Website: lowes
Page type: orders-overview
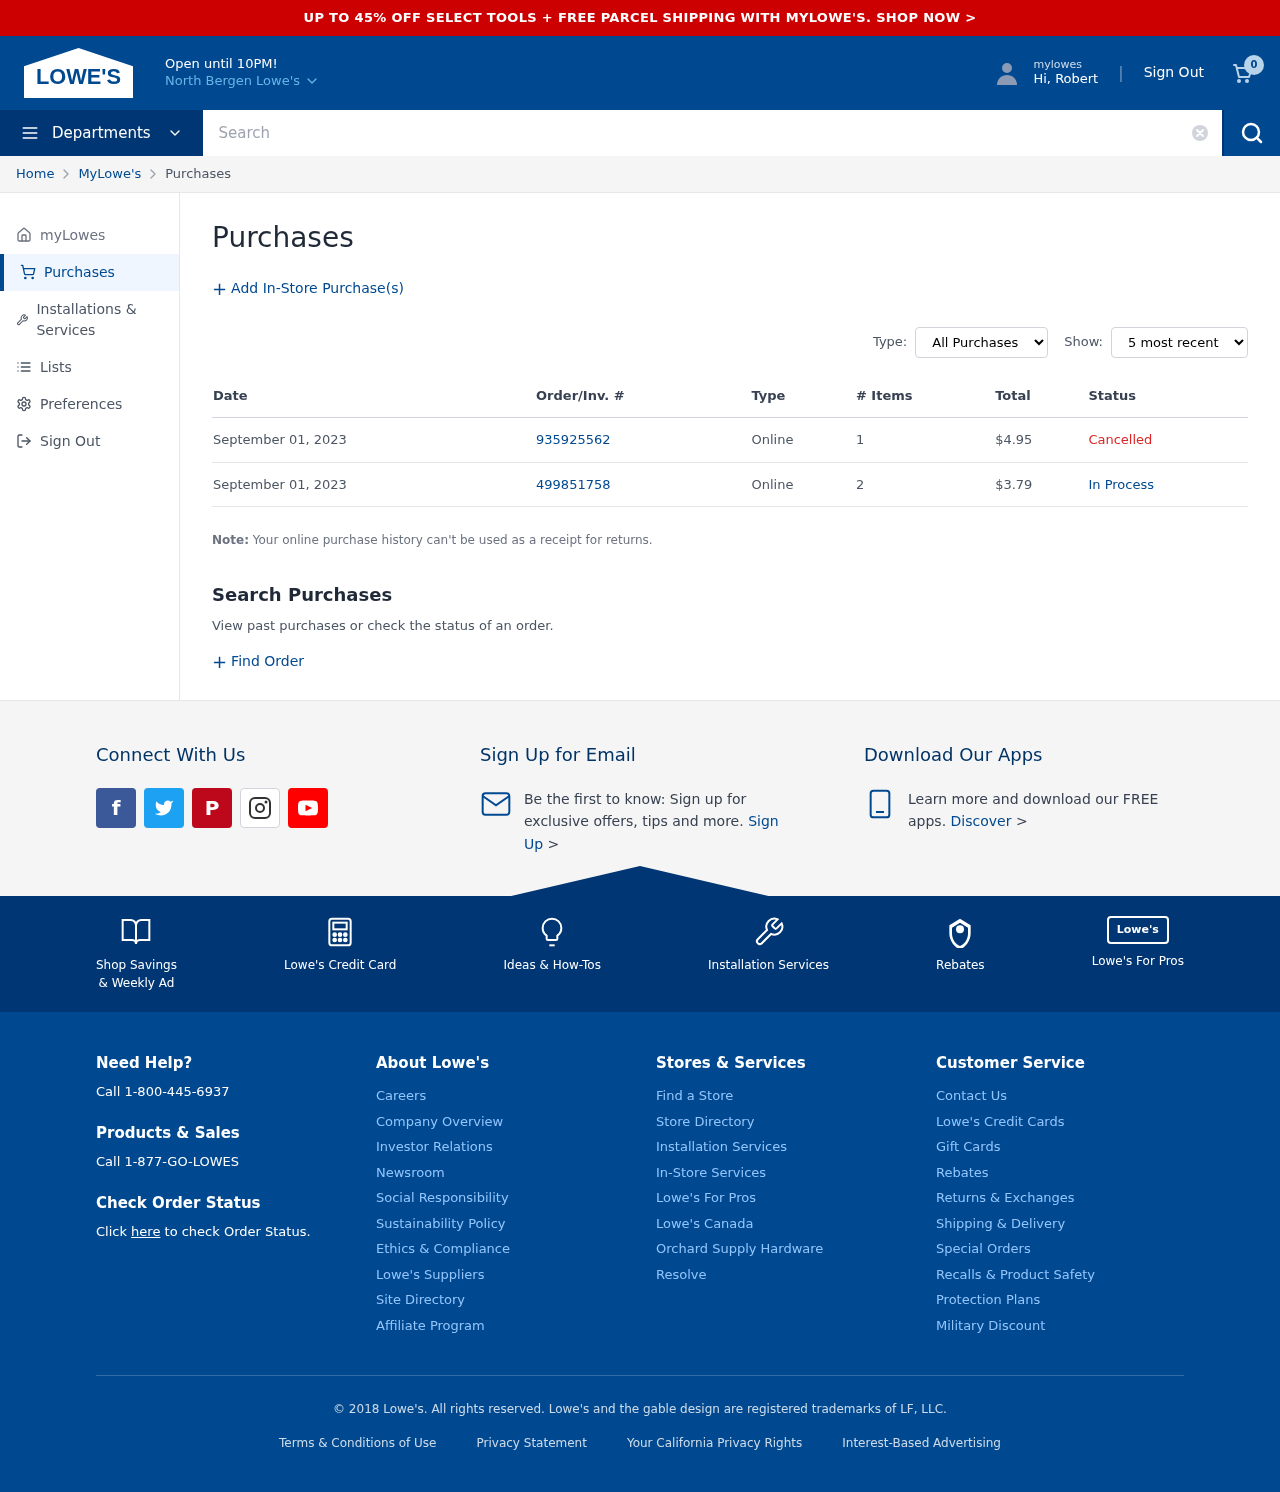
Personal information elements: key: PII_FIRSTNAME
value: Robert
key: PII_CITY
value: North Bergen
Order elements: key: ORDER_NUM_ITEMS
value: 0
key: ORDER_DATE
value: September 01, 2023
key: ORDER_ID
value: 935925562
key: ORDER_NUM_ITEMS
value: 1
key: ORDER_TOTAL
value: $4.95
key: ORDER_DATE2
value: September 01, 2023
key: ORDER_ID2
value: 499851758
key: ORDER_NUM_ITEMS2
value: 2
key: ORDER_TOTAL2
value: $3.79
Search elements: key: HEADER_SEARCH
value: Search